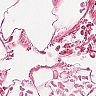
Metastatic tissue present: no